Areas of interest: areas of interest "Driving School"
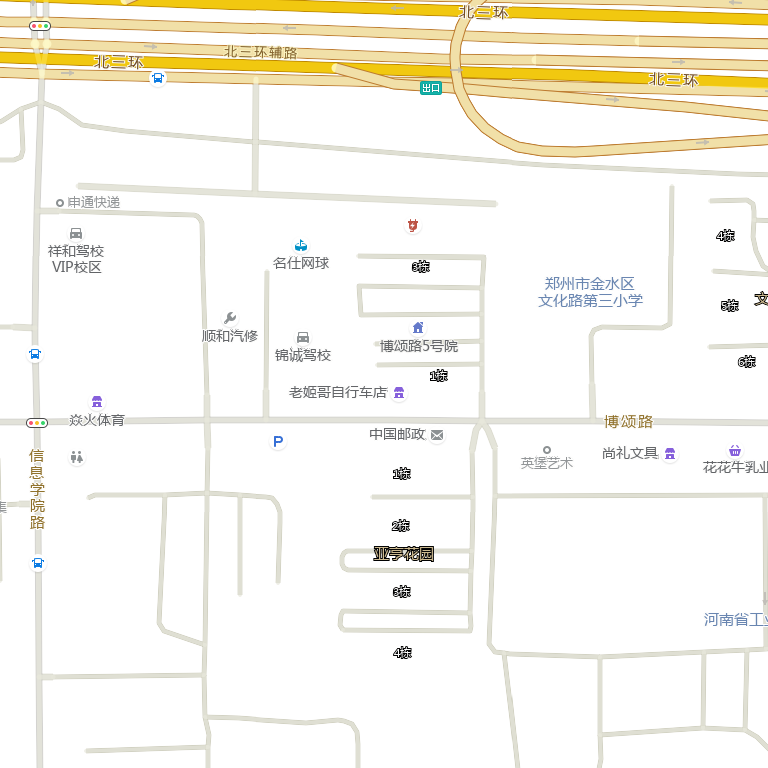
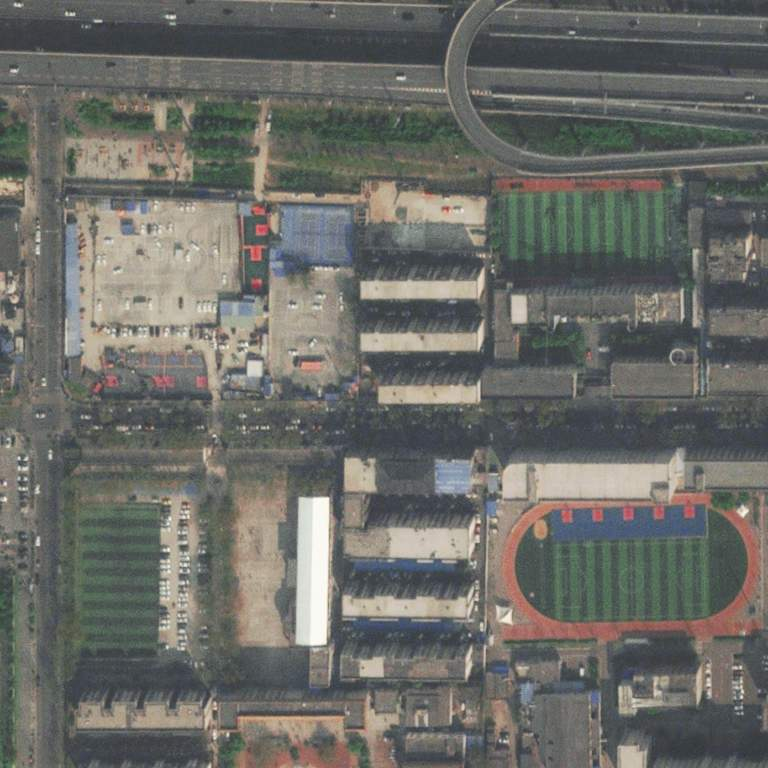